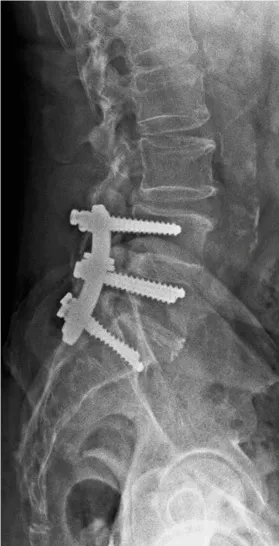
Lateral.
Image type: radiology (x_ray)